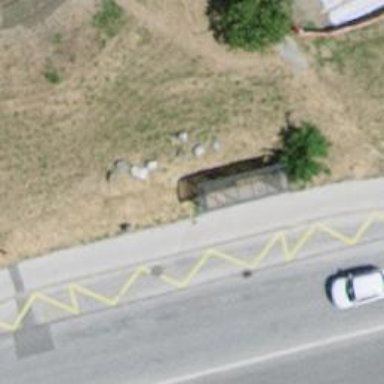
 serving as platform for public transportation."